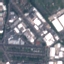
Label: Industrial